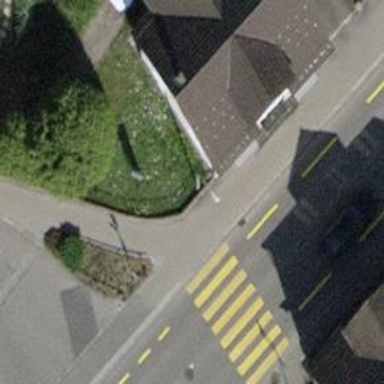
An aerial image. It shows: Kerb barrier.